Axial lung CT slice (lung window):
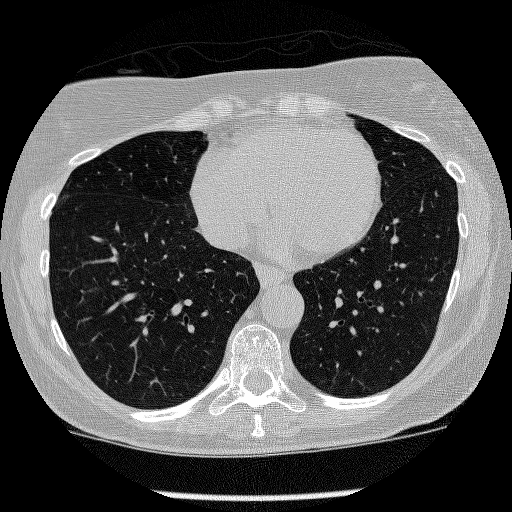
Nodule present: no